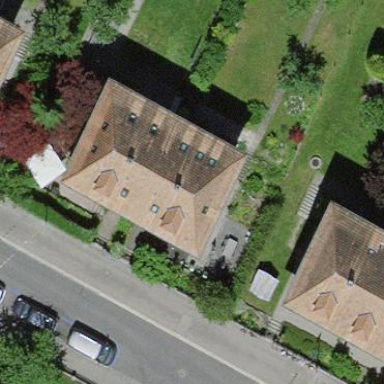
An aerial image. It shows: Semidetached house with hipped roof covered in maroon roof tiles.